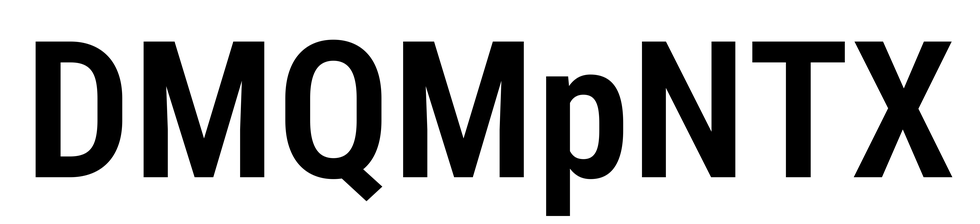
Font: Roboto_Condensed_SemiBold